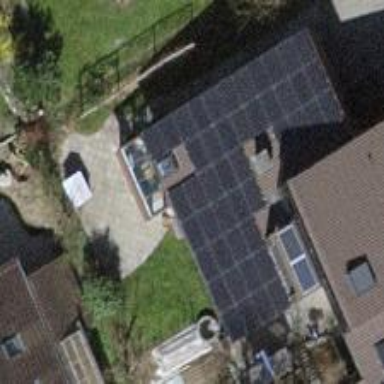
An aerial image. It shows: Solar power generator utilizing photovoltaic technology with solar photovoltaic panels.